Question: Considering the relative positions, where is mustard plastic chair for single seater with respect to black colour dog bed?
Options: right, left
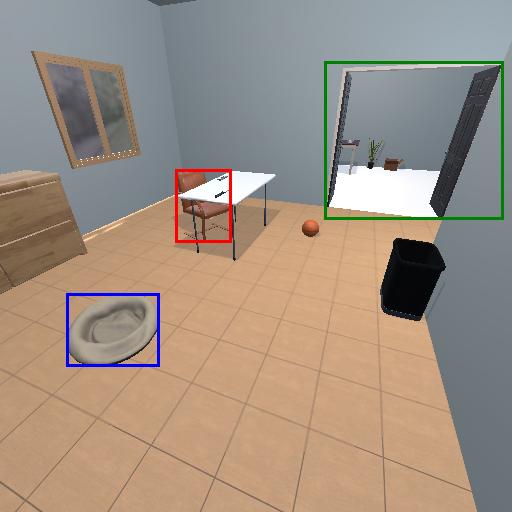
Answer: right